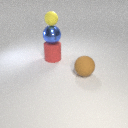
small yellow rubber sphere above large blue metal sphere